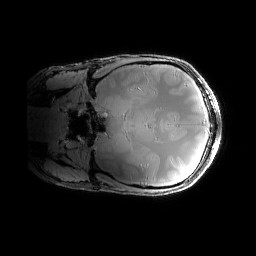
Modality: PDw
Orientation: coronal
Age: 31
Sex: female
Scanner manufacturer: siemens
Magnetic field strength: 6.98 T
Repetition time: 1.3 s
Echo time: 0.00231 s